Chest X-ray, AP view. Patient: 10 years old, sex F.
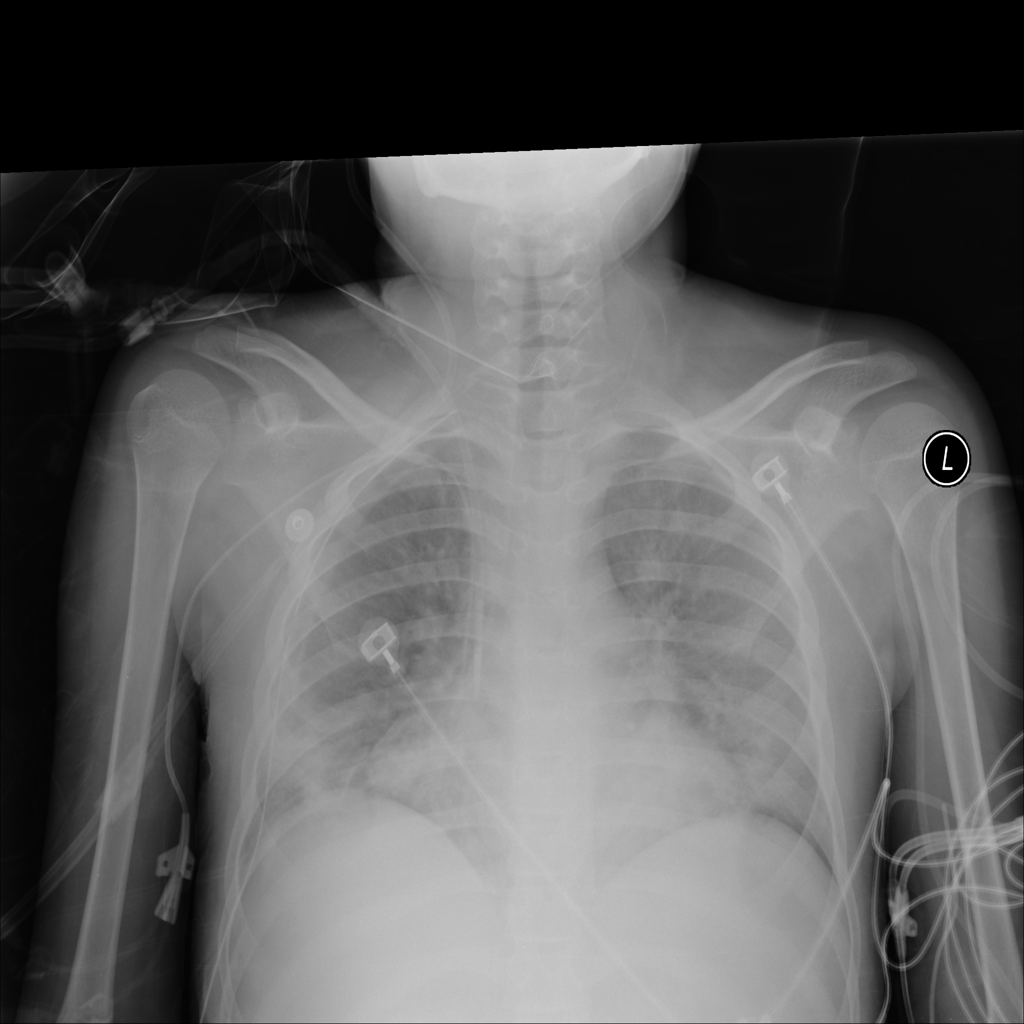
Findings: No Finding